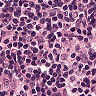
Metastatic tissue present: no